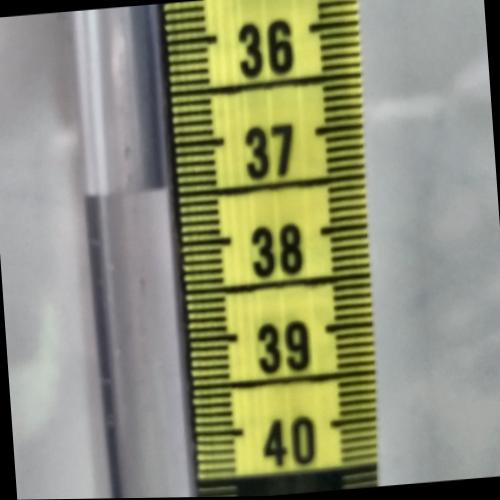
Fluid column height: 37.4 cm